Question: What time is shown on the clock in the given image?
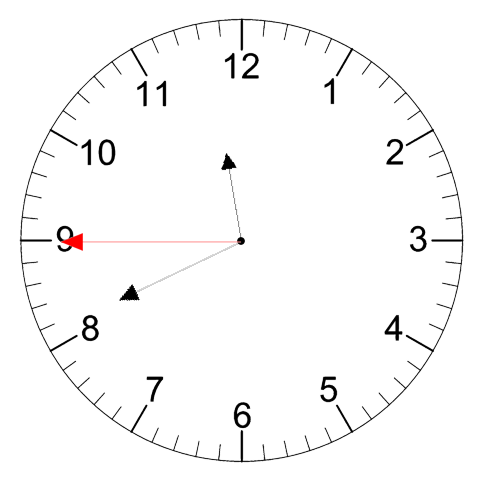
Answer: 11:40:45